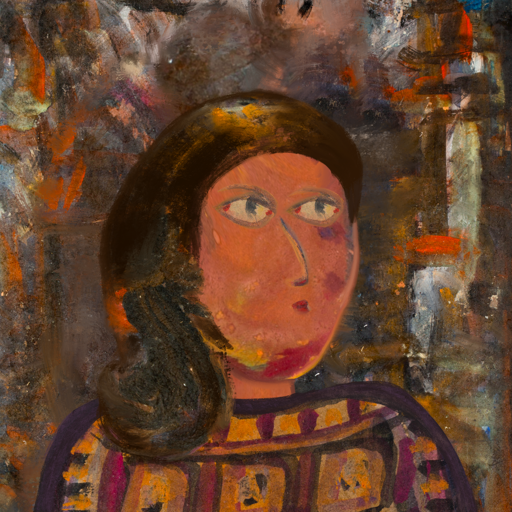
Background: GypsyQueen, Head And Neck Side: Mother_And_Son_Son, Face Side: GypsyMother, Bust: Doll, Hair Side: Gypsy_Queen, Head Accessory: Blank, Second Necklace: Blank, Necklace: Blank, Baby: Blank